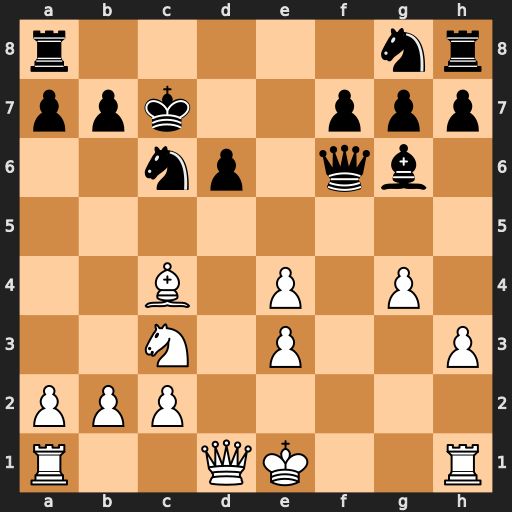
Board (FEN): r5nr/ppk2ppp/2np1qb1/8/2B1P1P1/2N1P2P/PPP5/R2QK2R
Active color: w
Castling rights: KQ
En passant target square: -
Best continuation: Nd5+ Kd7 Nxf6+